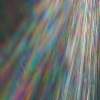
Label: sunburn